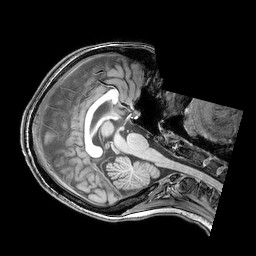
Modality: T1w
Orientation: axial